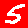
Digit: 5